Question: I've created an asp.net website with VS2008, how can I publish it in VS2008?
P.S:
I've used 'Right Click -> publish' but, I've used a Database in my project, but VS2008 doesn't publish it.
P.S: I'm using SQL Express 2008

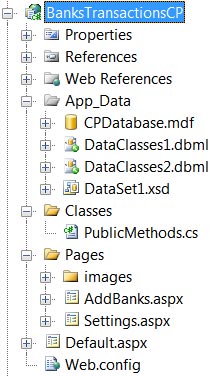
Answer: Try the webdeployment project for VS2008 that should give you what you want:
<URL>
hope that helps